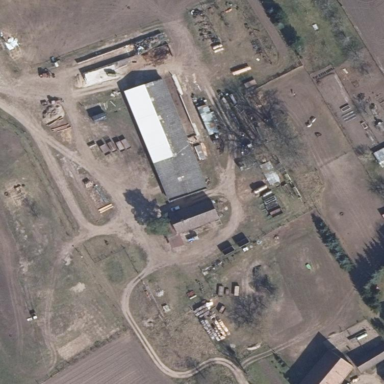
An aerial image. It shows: Farmyard area.